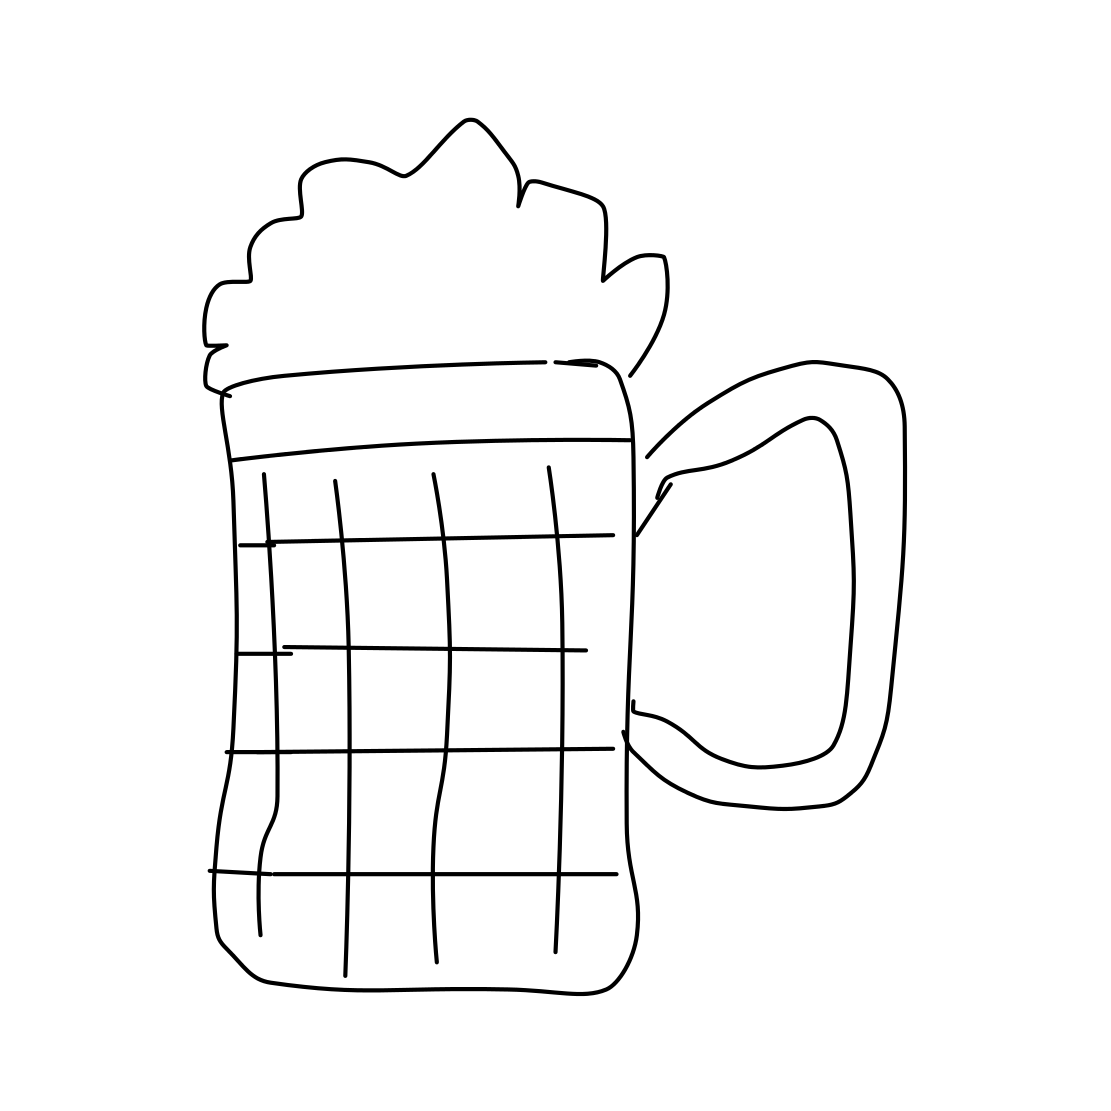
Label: beer-mug